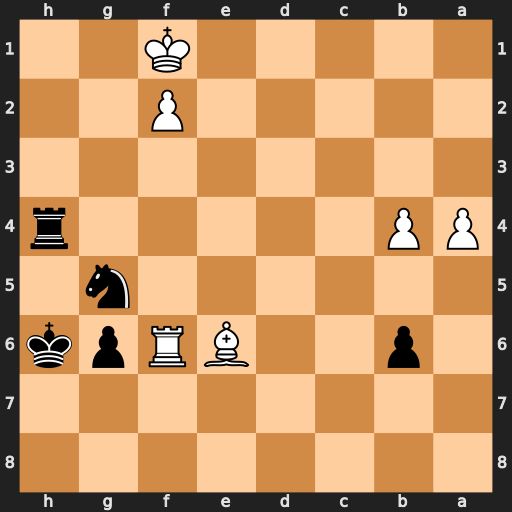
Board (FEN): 8/8/1p2BRpk/6n1/PP5r/8/5P2/5K2
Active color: b
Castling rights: -
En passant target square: -
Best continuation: Kg7 Rxg6+ Kxg6